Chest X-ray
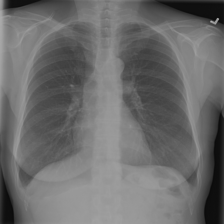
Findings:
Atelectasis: negative
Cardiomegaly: negative
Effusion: negative
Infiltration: negative
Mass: negative
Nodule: negative
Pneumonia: negative
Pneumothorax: negative
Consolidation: negative
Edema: negative
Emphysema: negative
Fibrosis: negative
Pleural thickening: negative
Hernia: negative